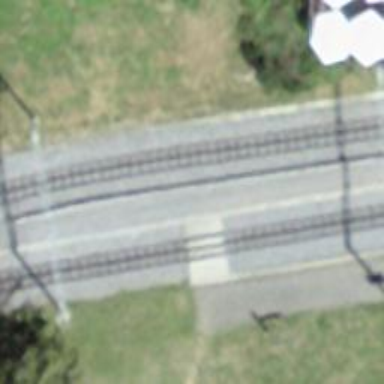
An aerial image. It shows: Crossing for the railway.